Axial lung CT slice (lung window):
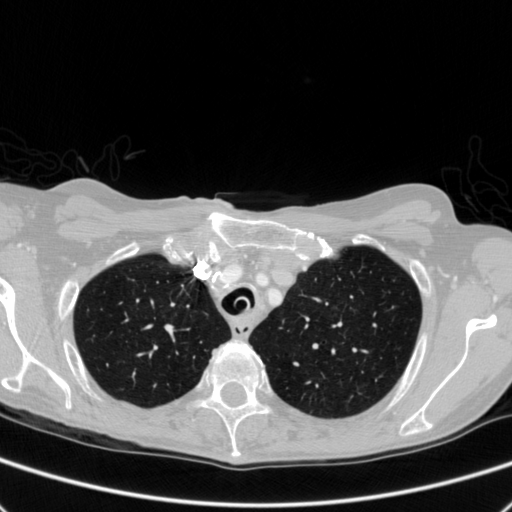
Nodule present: no